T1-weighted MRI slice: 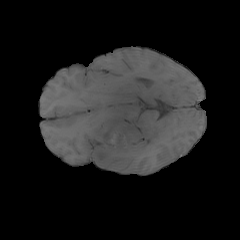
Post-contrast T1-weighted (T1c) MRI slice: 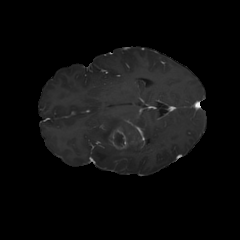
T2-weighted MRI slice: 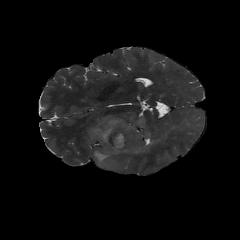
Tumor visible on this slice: yes